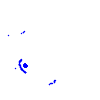
Particle: kaon